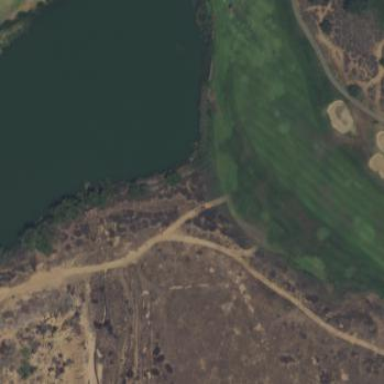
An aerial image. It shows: Water hazard on golf course. The hazard is natural water feature.